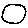
Label: circle